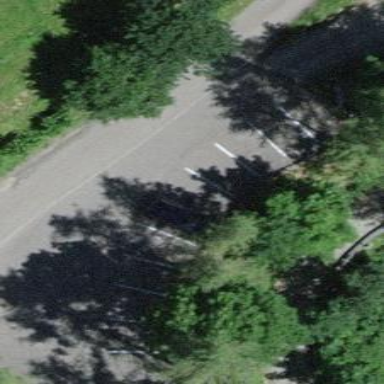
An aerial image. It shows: Parking area with surface.